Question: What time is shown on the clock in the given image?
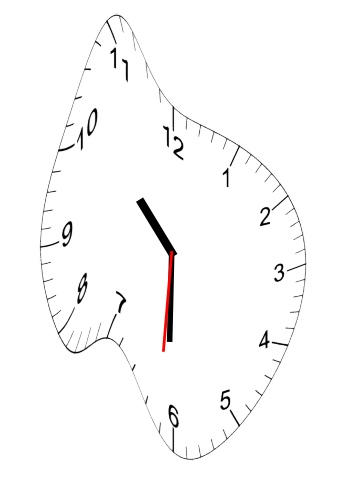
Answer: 10:30:31